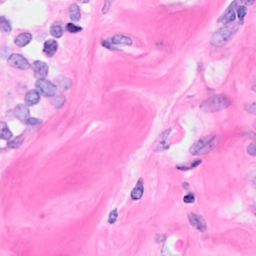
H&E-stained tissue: Breast